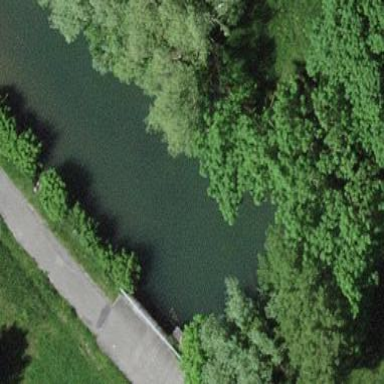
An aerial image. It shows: Pond surrounded by natural water.